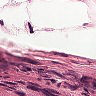
Metastatic tissue present: yes